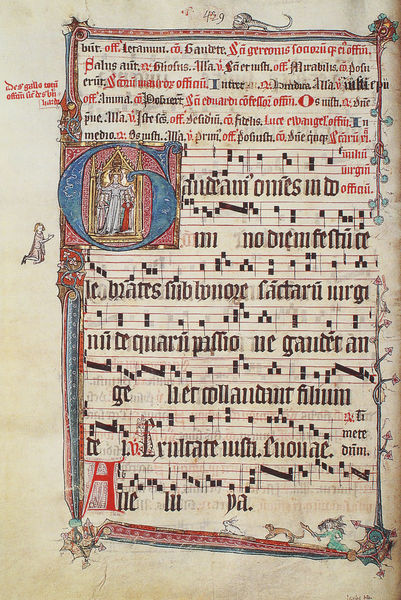
Titel: Graduale
Institution: Köln, Erzbischöfliche Diözesan- und Dombibliothek
Schlagwörter: blau, mann, gelb, schwarz, rot, tiere, ornament, alt, bibel, geschichte, bach, blatt, gesang, musik, hase, schrift, rahmung, noten, stab, figuren, thron, inschrift, ornamente, verzierung, katze, buch, seite, text, buchstabe, knien, initiale, beten, gebet, kunst, buchseite, christus, mittelalter, messe, heiliger, ungeheuer, englisch, handschrift, lied, hexe, mozart, musiknoten, latein, britisch, türkies, buchmalerei, majuskel, skriptorium, psalm, choral, psalter, liedtext, haiden, schift, liederhandschrift, stifterfigur, messbuch, g, buchmelerei, einitiale, frettchen, laateun